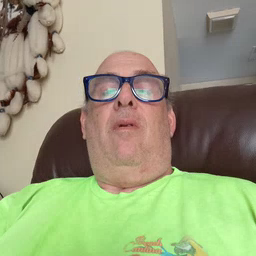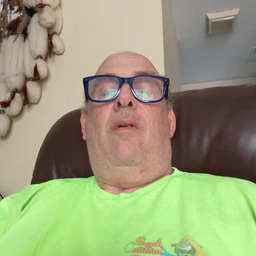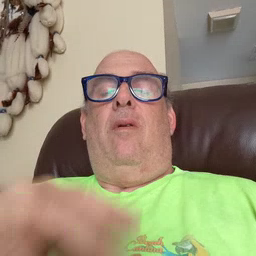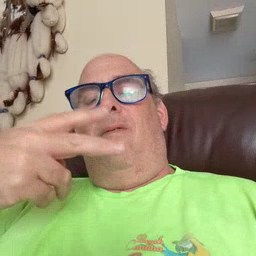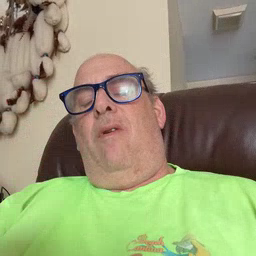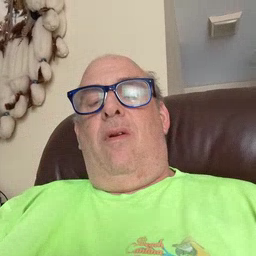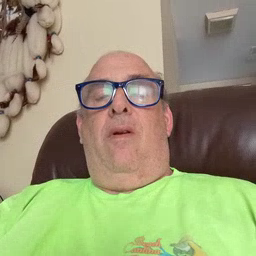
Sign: fall